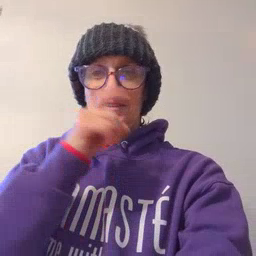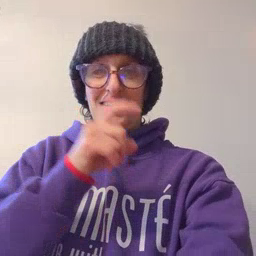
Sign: doll